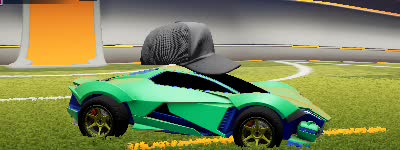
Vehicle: werewolf